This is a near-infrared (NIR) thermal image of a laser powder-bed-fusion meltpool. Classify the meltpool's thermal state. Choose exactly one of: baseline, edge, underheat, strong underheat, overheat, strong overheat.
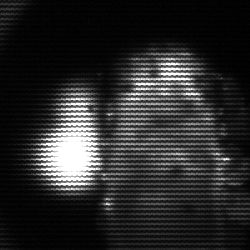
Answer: strong underheat